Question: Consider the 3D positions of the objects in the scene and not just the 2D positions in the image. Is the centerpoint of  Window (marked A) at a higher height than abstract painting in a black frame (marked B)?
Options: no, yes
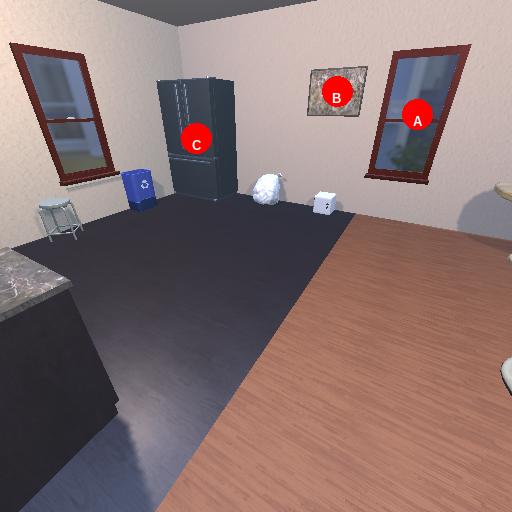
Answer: no